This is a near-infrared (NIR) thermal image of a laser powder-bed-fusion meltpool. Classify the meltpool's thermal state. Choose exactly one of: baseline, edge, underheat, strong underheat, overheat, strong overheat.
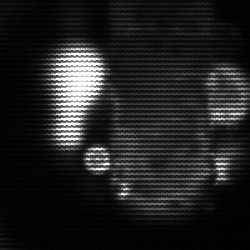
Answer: strong underheat